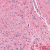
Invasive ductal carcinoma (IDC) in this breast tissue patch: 0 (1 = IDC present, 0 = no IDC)